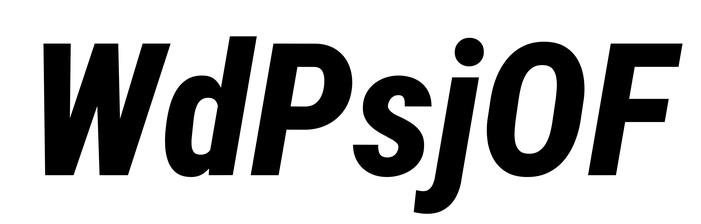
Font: Roboto-Italic_Condensed_ExtraBold_Italic